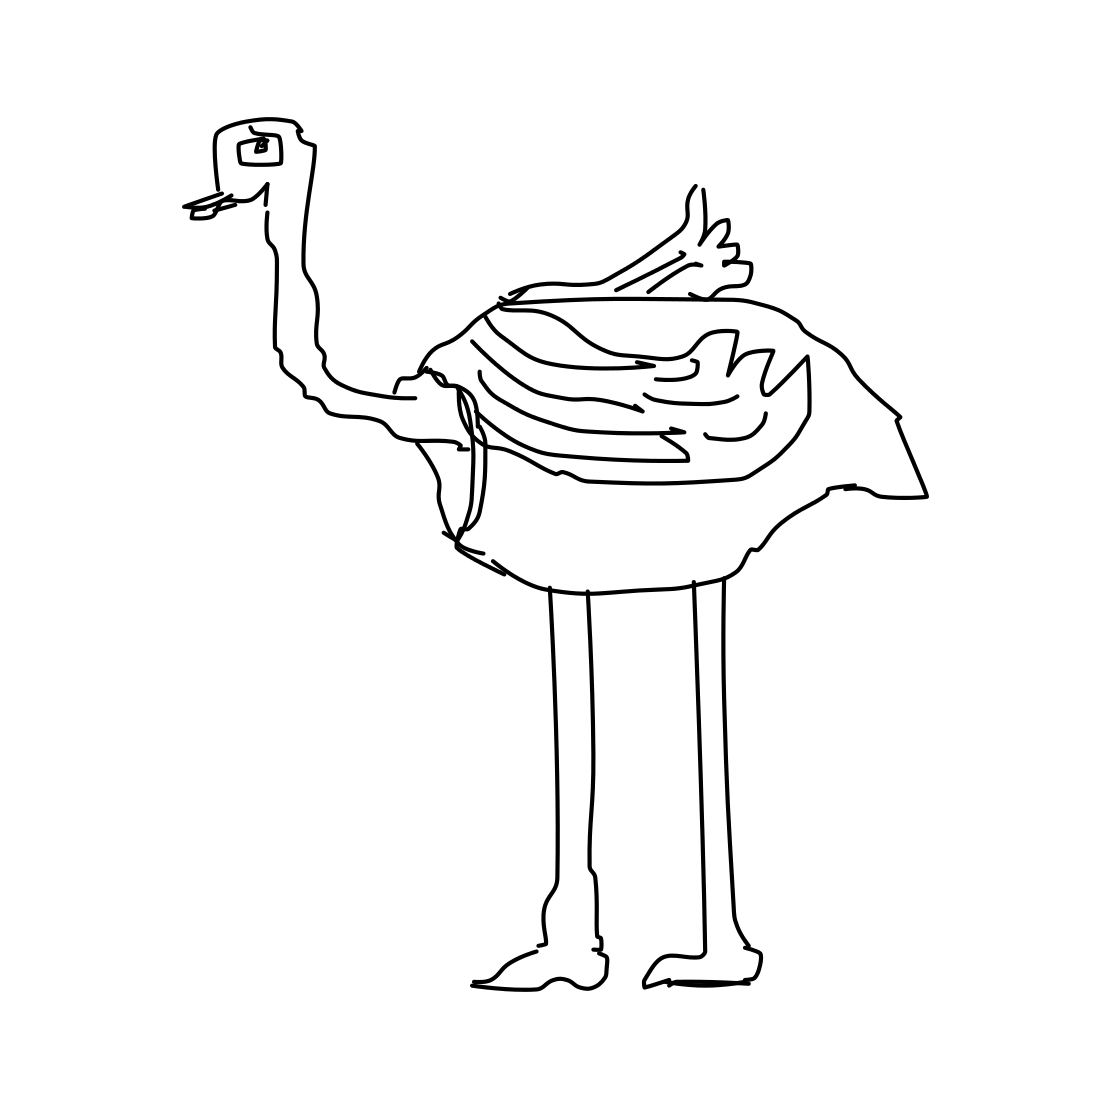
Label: standing bird